Question: Currently I'm making a Phonegap application.
I want to combine augmented reality en speech input.
There is a plugin for Phonegap called SpeechRecognizer, But I can't get it to work.
My header:
'''
<script type="text/javascript" src="cordova-2.6.0.js"></script>
<script type="text/javascript" src="SpeechRecognizer.js"></script>
<script type="text/javascript" charset="utf-8">
document.addEventListener("deviceready", onDeviceReady, false);
function speechOk() {
alert('speech works');
}
function speechFail() {
alert("speech doesn't work");
}
function onDeviceReady() {
window.plugins.speechrecognizer.init(speechOk, speechFail);
}
$("#micButton").bind("touchstart", function() {
var requestCode = <PHONE>;
var maxMatches = 1;
var promptString = "What do you want?";
window.plugins.speechrecognizer.startRecognize(speechOk, speechFail, requestCode, maxMatches, promptString);
});
</script>
'''
A picture of the project (config.xml):

Thanks in advance
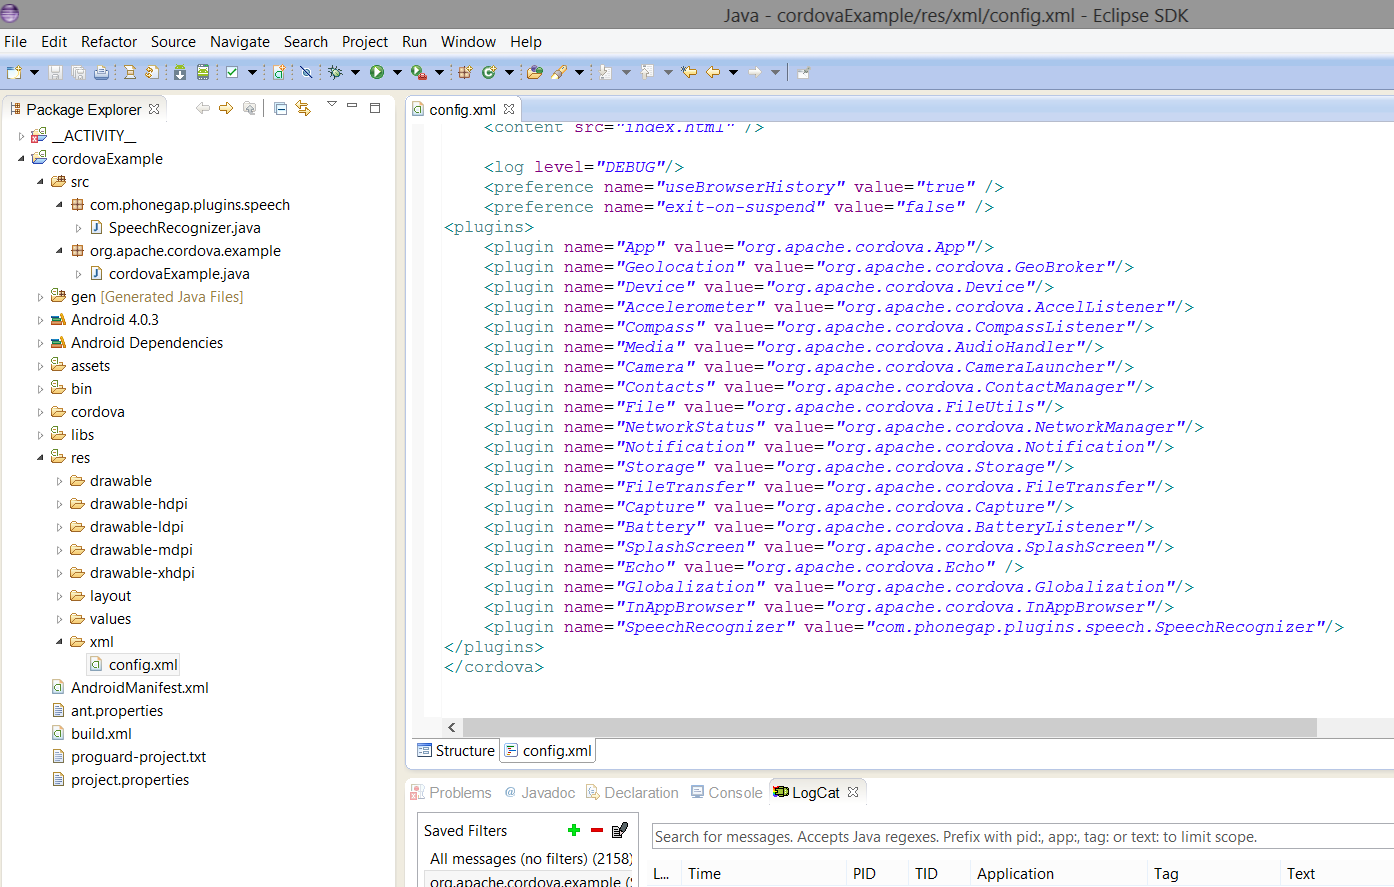
Answer: There were a few problems.
First of all, the SDK version wasn't right. If you use the new cordova you also have to use the newest version of the plugin. This version requires SDK 15 or higher. (android manifest -> '<uses-sdk android:minSdkVersion="15" android:targetSdkVersion="17" />').
After that, for some reason the plugin init does not return anything.
I just triggerd the: window.plugins.speechrecognizer.startRecognize(); function on a button click, and it executes.
The javascript (you need jQuery for this code):
'''
$("#micButton").bind("touchstart", function() {
var requestCode = <PHONE>;
var maxMatches = 1;
var promptString = "What do you want?";
window.plugins.speechrecognizer.startRecognize(speechOk, speechFail, requestCode, maxMatches, promptString);
});
function speechOk(result) {
var match, respObj;
if (result) {
respObj = JSON.parse(result);
if (respObj) {
var response = respObj.speechMatches.speechMatch[0];
$("#searchField").val(response);
$("#searchButton").trigger("touchstart");
}
}
}
function speechFail(m) {
navigator.notification.alert("Sorry, I couldn't recognize you.", function() {}, "Speech Fail");
}
'''
'#micButton' is the button you have to press to start the android voice recognition
'#searchField' is a input field wich gets the result from the voice recognition
Thanks to MrBillau for the good advice.